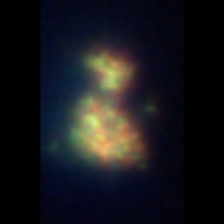
Taxon: Unknown_detritus
Group: Unknown